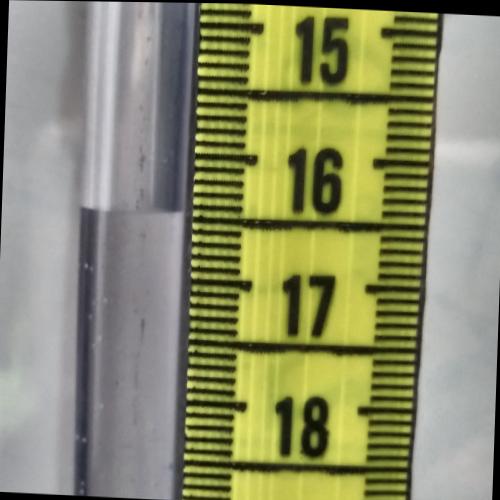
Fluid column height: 16.4 cm